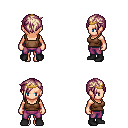
a pixel art fantasy rpg character, female body template, human, light skin, brown pirate shirt, magenta pants, white blonde pixie cut hairstyle, gold tiara, black shoes, four views (front, back, left, right), 2x2 character sprite sheet, small pixel art, hard edges, no anti-aliasing